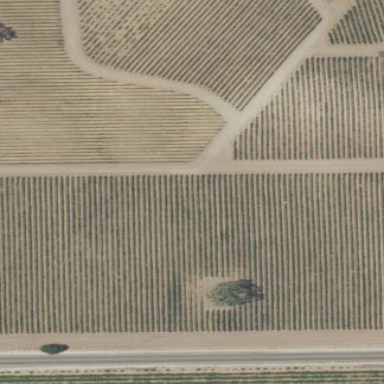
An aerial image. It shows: Vineyard where grapes are grown.